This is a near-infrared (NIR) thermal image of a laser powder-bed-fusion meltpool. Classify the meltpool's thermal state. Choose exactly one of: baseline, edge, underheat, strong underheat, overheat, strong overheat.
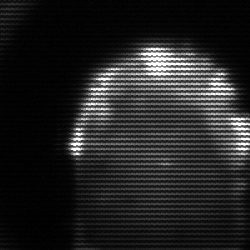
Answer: baseline